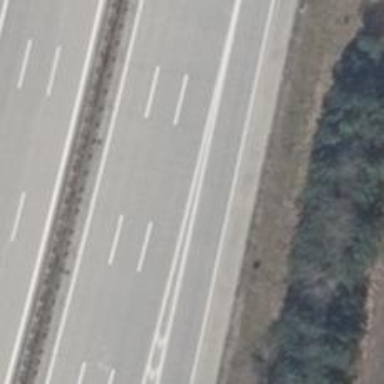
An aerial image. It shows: Motorway link.